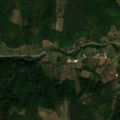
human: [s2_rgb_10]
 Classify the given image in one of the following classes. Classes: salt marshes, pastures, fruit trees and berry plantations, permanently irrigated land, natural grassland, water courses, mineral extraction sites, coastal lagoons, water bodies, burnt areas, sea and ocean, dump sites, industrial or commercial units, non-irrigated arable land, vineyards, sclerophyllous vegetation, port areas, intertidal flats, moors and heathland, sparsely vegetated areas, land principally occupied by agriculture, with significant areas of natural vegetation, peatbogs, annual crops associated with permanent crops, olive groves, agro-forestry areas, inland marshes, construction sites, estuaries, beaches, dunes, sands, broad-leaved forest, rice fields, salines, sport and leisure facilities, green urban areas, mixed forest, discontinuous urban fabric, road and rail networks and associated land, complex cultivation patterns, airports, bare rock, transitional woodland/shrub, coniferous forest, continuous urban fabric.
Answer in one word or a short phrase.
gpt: complex cultivation patterns, land principally occupied by agriculture, with significant areas of natural vegetation, broad-leaved forest